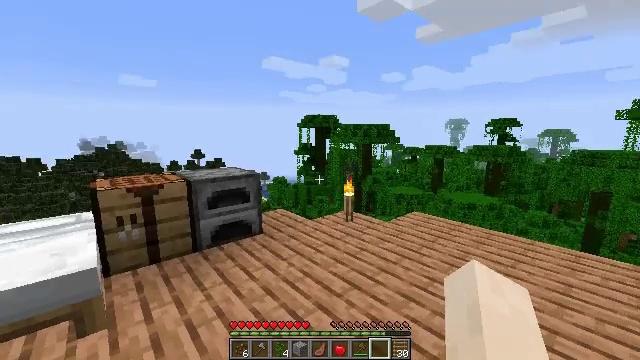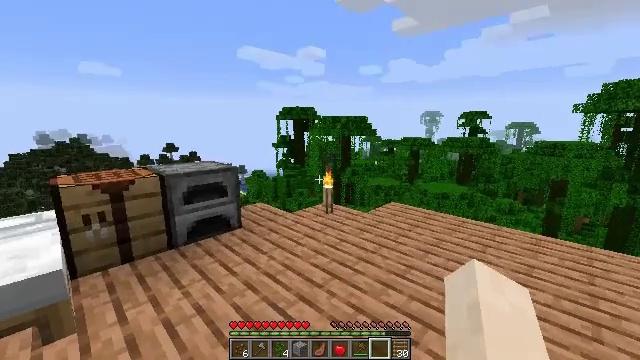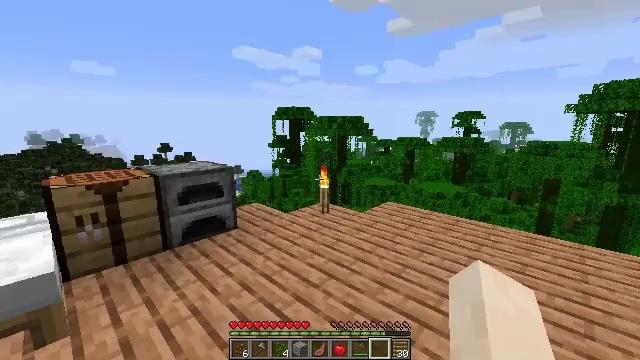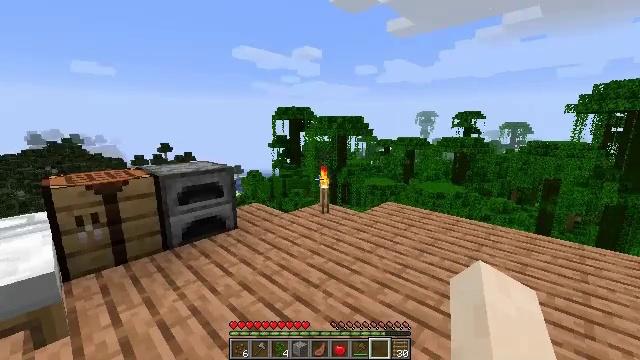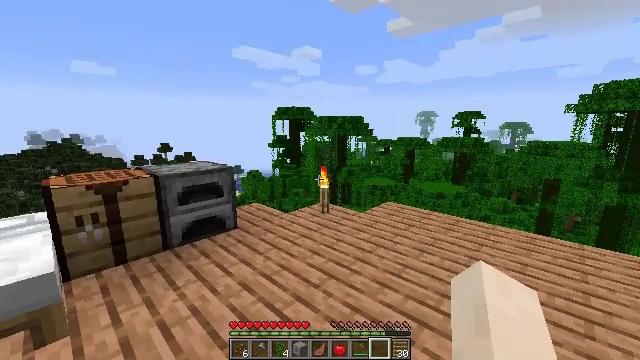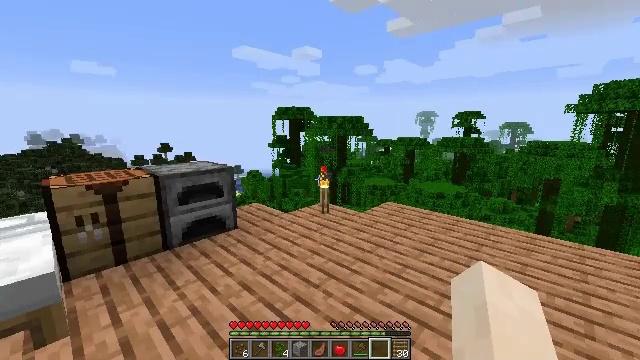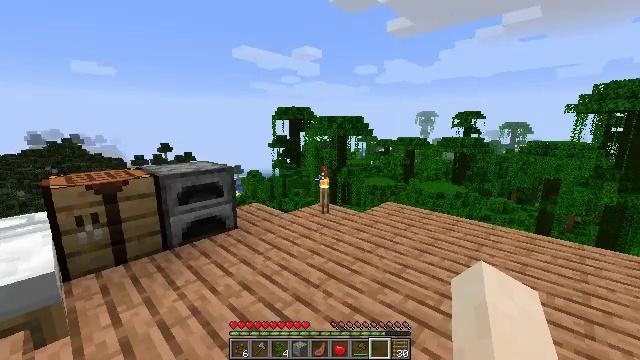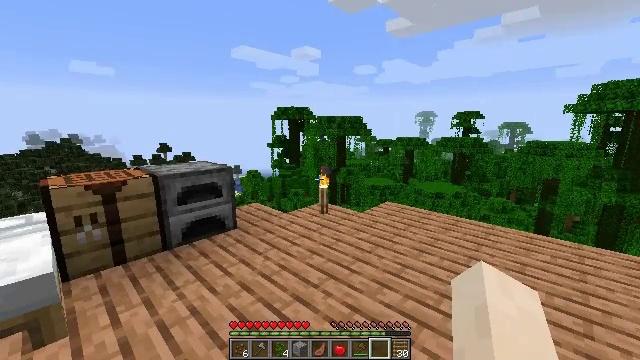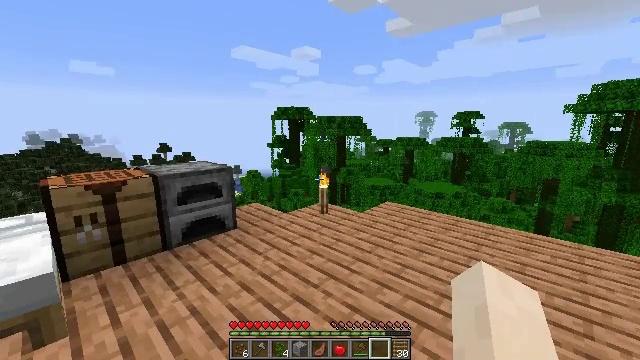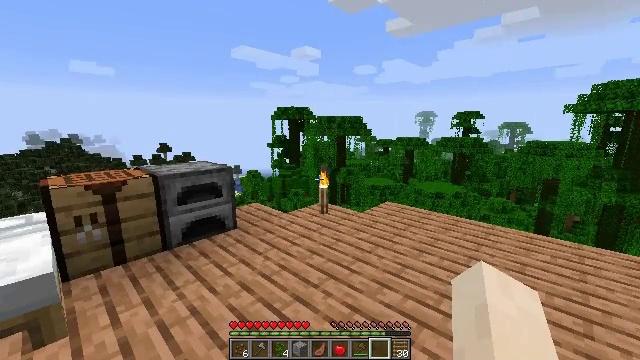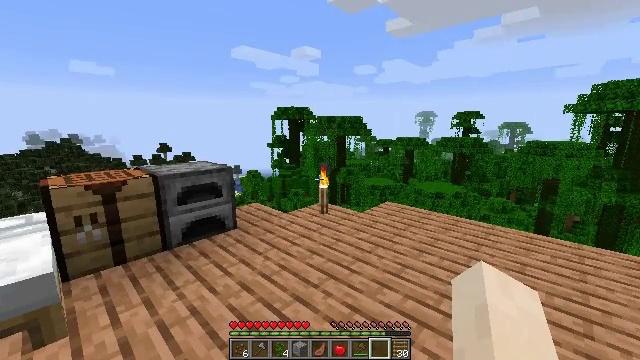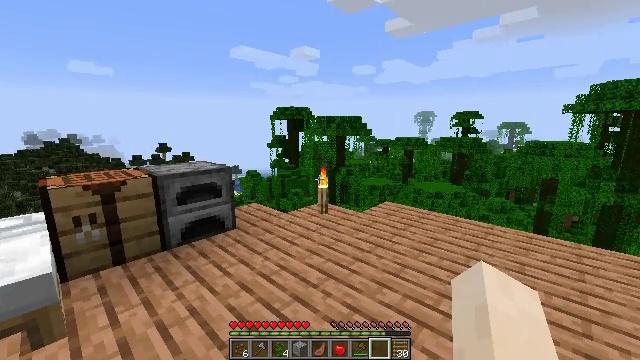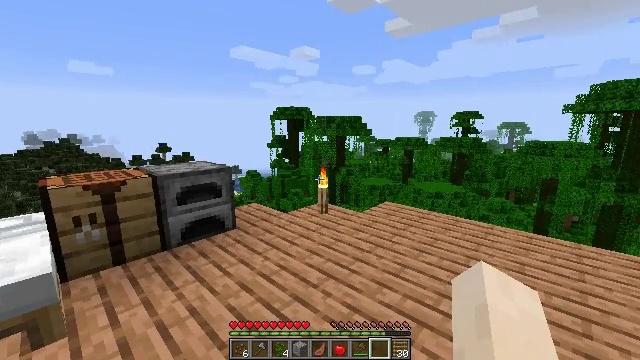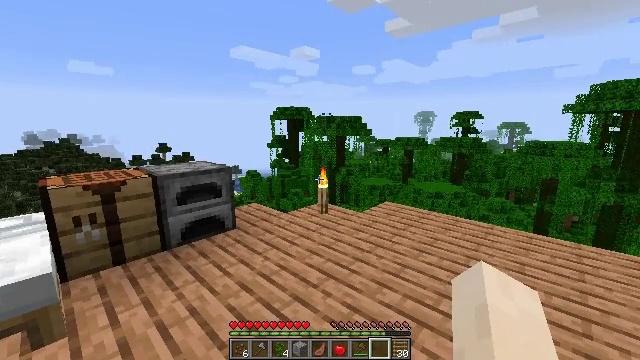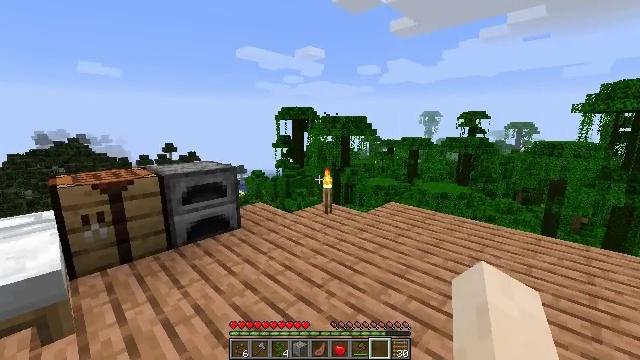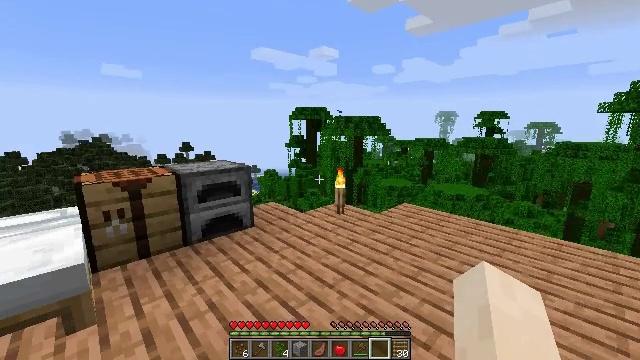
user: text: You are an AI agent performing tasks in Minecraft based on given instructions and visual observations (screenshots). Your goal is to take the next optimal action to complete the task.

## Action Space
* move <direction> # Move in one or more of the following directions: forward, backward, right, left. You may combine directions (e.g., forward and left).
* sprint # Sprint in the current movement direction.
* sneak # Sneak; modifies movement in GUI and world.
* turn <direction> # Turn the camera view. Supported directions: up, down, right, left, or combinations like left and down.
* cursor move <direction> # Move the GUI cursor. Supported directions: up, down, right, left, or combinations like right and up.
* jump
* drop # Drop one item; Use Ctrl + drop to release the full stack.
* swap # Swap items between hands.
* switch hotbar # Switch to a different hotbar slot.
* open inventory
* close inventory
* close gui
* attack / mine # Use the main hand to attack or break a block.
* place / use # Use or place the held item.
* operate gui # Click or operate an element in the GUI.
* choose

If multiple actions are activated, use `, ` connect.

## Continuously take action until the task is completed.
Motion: motion action
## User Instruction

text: Take sugarcane to craft sugar.
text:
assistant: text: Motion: turn right and down
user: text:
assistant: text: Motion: no_op
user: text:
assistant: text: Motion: no_op
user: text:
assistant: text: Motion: no_op
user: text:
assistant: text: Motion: no_op
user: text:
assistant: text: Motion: no_op
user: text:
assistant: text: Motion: no_op
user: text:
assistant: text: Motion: no_op
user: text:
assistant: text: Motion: no_op
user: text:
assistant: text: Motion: no_op
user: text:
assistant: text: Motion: no_op
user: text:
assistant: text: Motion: no_op
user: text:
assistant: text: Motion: no_op
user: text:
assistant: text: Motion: turn left
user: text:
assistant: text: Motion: turn left
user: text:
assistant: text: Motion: turn left
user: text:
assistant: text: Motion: turn left and up
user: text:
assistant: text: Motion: no_op
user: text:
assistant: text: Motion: turn left and up
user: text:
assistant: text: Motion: no_op
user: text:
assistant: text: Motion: no_op
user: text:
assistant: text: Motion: no_op
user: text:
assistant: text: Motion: no_op
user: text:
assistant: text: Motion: no_op
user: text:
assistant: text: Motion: no_op
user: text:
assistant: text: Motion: no_op
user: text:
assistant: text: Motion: no_op
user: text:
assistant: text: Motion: no_op
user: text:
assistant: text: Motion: no_op
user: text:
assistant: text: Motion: no_op